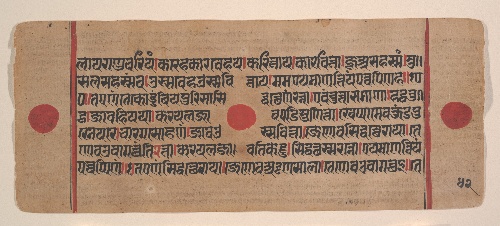
Date: 15th century
Object type: Folio
Classification: Paintings
Medium: Ink, opaque watercolor, and gold on paper
Culture: India (Gujarat)
Dimensions: 4 3/8 x 10 5/8 in. (11.1 x 27 cm)
Department: Asian Art
Credit line: Rogers Fund, 1955
Accession year: 1955
Repository: Metropolitan Museum of Art, New York, NY